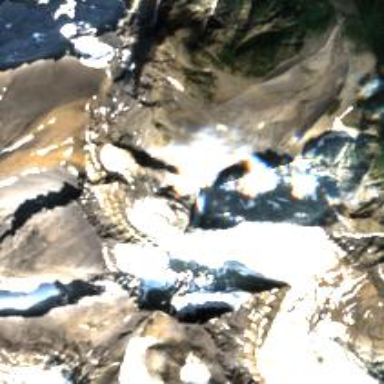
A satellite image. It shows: Stunning view of glacier.